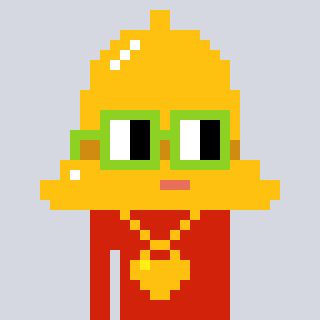
a pixel art character with square light green glasses, a bell-shaped head and a red-colored body on a cool background